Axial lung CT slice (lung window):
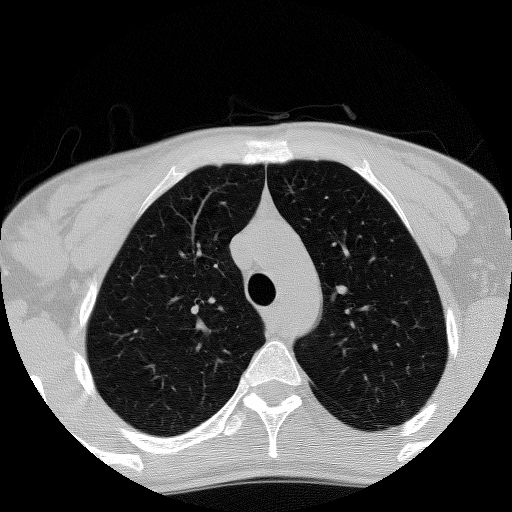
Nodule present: no